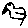
Label: bird